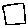
Label: square